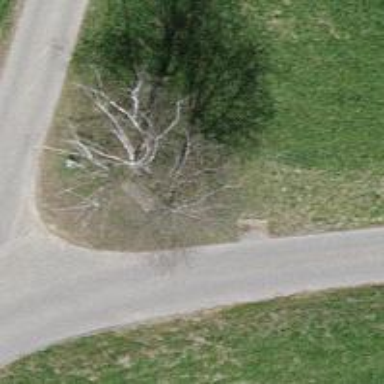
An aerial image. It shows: Beautiful tree in nature.